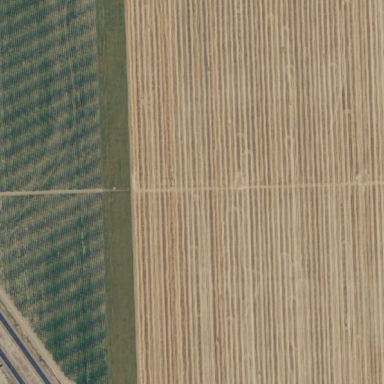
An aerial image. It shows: Farmland with field cropland.